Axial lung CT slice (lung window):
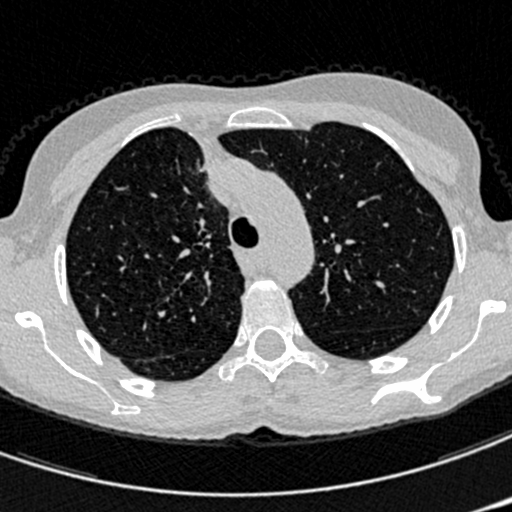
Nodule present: no